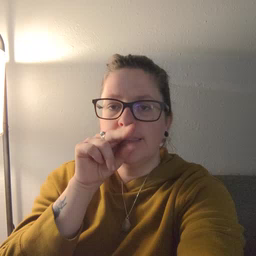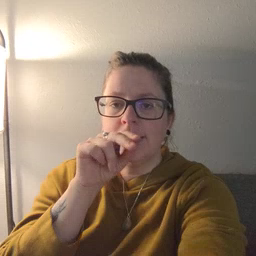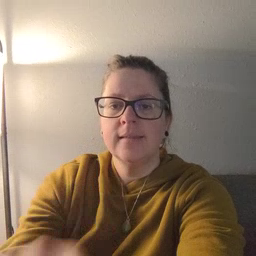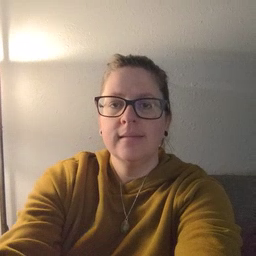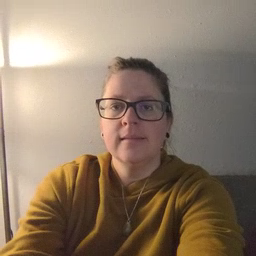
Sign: duck